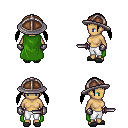
a pixel art fantasy rpg character, female body template, human, tanned skin, green cape, white pants, black twin-tailed hairstyle, chain helm, metal gloves, gray slippers, dagger, four views (front, back, left, right), 2x2 character sprite sheet, small pixel art, hard edges, no anti-aliasing